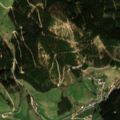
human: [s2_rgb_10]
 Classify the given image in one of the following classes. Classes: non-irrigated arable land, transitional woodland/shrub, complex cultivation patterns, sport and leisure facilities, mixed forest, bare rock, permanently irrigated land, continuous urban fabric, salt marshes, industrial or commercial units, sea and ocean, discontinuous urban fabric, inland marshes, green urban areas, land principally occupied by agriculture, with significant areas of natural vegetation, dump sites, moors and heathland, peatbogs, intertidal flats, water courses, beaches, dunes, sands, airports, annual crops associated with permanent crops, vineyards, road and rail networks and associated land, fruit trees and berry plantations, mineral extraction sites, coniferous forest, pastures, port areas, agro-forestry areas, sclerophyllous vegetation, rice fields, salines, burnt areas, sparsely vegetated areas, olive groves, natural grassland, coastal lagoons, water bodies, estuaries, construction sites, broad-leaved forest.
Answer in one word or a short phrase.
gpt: discontinuous urban fabric, pastures, coniferous forest